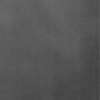
Label: dusty